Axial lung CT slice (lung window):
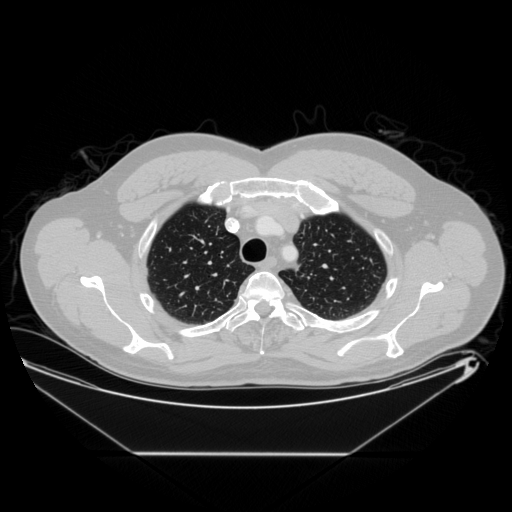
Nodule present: no